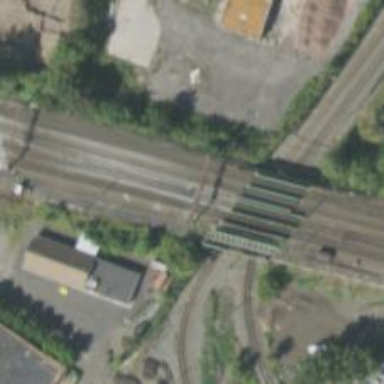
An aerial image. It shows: Railway track with contact line for electrification.